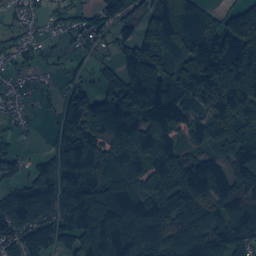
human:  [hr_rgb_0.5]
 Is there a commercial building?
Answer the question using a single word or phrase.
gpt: no

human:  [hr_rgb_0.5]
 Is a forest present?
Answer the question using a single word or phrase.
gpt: yes

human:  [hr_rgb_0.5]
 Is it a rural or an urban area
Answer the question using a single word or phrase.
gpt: rural

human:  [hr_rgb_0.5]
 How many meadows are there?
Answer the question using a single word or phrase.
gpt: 6

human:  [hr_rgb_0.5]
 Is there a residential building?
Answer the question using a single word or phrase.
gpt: yes

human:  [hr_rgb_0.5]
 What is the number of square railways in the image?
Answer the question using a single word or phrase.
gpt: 0

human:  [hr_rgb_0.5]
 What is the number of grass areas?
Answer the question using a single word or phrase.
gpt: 4

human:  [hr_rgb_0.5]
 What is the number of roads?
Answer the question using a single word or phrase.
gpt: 22

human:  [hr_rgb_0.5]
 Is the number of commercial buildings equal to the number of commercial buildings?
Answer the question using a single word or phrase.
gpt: yes

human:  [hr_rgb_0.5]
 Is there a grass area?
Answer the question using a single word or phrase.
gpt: yes

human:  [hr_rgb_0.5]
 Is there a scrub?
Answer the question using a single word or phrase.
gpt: yes

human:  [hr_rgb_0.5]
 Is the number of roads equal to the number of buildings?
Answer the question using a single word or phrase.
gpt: no

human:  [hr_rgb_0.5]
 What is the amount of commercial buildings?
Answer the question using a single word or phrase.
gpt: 0

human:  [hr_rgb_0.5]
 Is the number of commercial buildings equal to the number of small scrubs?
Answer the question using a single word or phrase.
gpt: yes

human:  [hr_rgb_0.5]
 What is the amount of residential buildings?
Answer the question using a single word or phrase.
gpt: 46

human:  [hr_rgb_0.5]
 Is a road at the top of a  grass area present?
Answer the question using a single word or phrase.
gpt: yes

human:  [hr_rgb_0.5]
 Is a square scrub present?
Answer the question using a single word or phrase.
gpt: no

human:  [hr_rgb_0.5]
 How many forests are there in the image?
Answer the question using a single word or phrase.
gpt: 4

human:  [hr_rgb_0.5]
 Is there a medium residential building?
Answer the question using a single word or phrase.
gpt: no

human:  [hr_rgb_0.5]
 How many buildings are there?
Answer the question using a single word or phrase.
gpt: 46

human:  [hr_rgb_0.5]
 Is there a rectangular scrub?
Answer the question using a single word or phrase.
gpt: no

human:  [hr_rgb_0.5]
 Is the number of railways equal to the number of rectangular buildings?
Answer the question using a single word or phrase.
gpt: no

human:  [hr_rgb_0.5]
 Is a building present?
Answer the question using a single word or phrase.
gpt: yes

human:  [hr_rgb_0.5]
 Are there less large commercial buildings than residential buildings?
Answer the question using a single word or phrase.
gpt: yes

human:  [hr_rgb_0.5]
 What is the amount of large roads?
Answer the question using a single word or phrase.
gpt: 0

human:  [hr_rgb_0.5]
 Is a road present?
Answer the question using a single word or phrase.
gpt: yes

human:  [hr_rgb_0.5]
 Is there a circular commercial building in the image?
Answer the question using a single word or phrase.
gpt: no

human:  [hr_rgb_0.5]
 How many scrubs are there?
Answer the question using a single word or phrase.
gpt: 15

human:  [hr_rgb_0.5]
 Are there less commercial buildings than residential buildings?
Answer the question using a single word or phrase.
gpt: yes

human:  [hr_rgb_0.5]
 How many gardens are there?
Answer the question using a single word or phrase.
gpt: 1

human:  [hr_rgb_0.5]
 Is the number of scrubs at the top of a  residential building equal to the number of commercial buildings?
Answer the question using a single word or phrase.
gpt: no

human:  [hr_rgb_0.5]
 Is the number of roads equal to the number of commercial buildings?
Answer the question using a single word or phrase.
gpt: no

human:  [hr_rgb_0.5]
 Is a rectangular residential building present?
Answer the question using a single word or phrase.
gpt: yes

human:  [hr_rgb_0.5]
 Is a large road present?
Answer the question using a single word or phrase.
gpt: no

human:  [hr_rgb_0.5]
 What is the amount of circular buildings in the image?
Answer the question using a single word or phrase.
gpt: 0

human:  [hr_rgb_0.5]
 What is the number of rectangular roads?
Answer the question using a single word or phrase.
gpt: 0

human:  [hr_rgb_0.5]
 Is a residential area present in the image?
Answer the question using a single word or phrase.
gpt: yes

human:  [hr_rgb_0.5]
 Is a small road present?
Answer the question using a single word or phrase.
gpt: yes

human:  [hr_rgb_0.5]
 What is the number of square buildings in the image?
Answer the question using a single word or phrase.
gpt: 0

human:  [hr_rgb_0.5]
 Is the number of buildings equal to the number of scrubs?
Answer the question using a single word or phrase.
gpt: no

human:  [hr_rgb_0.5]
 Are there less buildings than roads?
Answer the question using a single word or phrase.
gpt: no

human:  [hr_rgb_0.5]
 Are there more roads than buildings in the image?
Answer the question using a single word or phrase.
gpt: no

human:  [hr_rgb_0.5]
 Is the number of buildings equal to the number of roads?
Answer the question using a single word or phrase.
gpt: no

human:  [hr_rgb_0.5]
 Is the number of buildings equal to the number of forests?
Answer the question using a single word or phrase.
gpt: no

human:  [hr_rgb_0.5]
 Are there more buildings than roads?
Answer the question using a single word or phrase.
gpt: yes

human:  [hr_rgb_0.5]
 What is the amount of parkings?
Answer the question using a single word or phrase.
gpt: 1

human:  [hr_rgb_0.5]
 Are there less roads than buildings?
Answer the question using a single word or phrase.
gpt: yes

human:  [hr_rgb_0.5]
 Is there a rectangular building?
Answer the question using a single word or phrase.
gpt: yes

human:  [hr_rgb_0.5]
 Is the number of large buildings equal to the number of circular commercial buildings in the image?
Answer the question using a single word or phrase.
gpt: yes

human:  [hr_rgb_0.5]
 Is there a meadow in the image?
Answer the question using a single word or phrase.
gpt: yes

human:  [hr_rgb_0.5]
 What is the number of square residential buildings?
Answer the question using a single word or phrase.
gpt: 0

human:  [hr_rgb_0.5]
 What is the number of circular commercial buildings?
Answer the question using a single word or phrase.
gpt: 0

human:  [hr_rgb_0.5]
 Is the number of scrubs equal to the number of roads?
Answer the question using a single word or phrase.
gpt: no

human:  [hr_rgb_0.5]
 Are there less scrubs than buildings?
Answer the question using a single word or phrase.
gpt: yes

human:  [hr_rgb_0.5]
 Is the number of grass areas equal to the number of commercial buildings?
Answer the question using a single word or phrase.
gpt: no

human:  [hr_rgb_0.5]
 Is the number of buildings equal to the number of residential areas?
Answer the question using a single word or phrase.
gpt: no

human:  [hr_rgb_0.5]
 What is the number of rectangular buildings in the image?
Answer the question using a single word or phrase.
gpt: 43

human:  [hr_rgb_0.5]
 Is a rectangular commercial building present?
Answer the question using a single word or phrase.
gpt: no

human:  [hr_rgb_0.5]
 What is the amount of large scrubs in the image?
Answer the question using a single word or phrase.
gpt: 14

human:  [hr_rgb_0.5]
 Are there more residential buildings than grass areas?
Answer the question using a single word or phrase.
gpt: yes

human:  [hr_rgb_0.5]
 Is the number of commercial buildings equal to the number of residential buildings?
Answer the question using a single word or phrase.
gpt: no

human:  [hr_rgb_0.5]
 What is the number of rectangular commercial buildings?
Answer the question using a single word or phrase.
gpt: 0

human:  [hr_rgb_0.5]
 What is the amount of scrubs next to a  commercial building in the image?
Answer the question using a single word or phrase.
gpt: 0

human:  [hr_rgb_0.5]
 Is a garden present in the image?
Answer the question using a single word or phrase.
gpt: yes